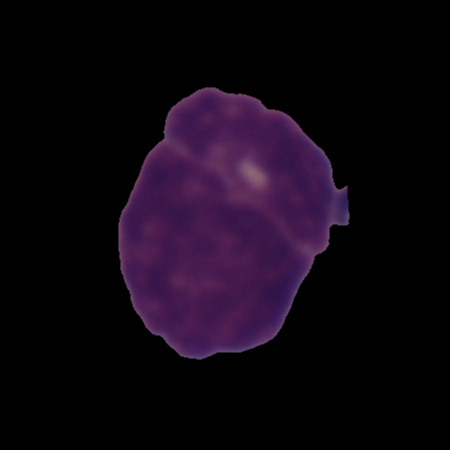
Label: cancer